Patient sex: M
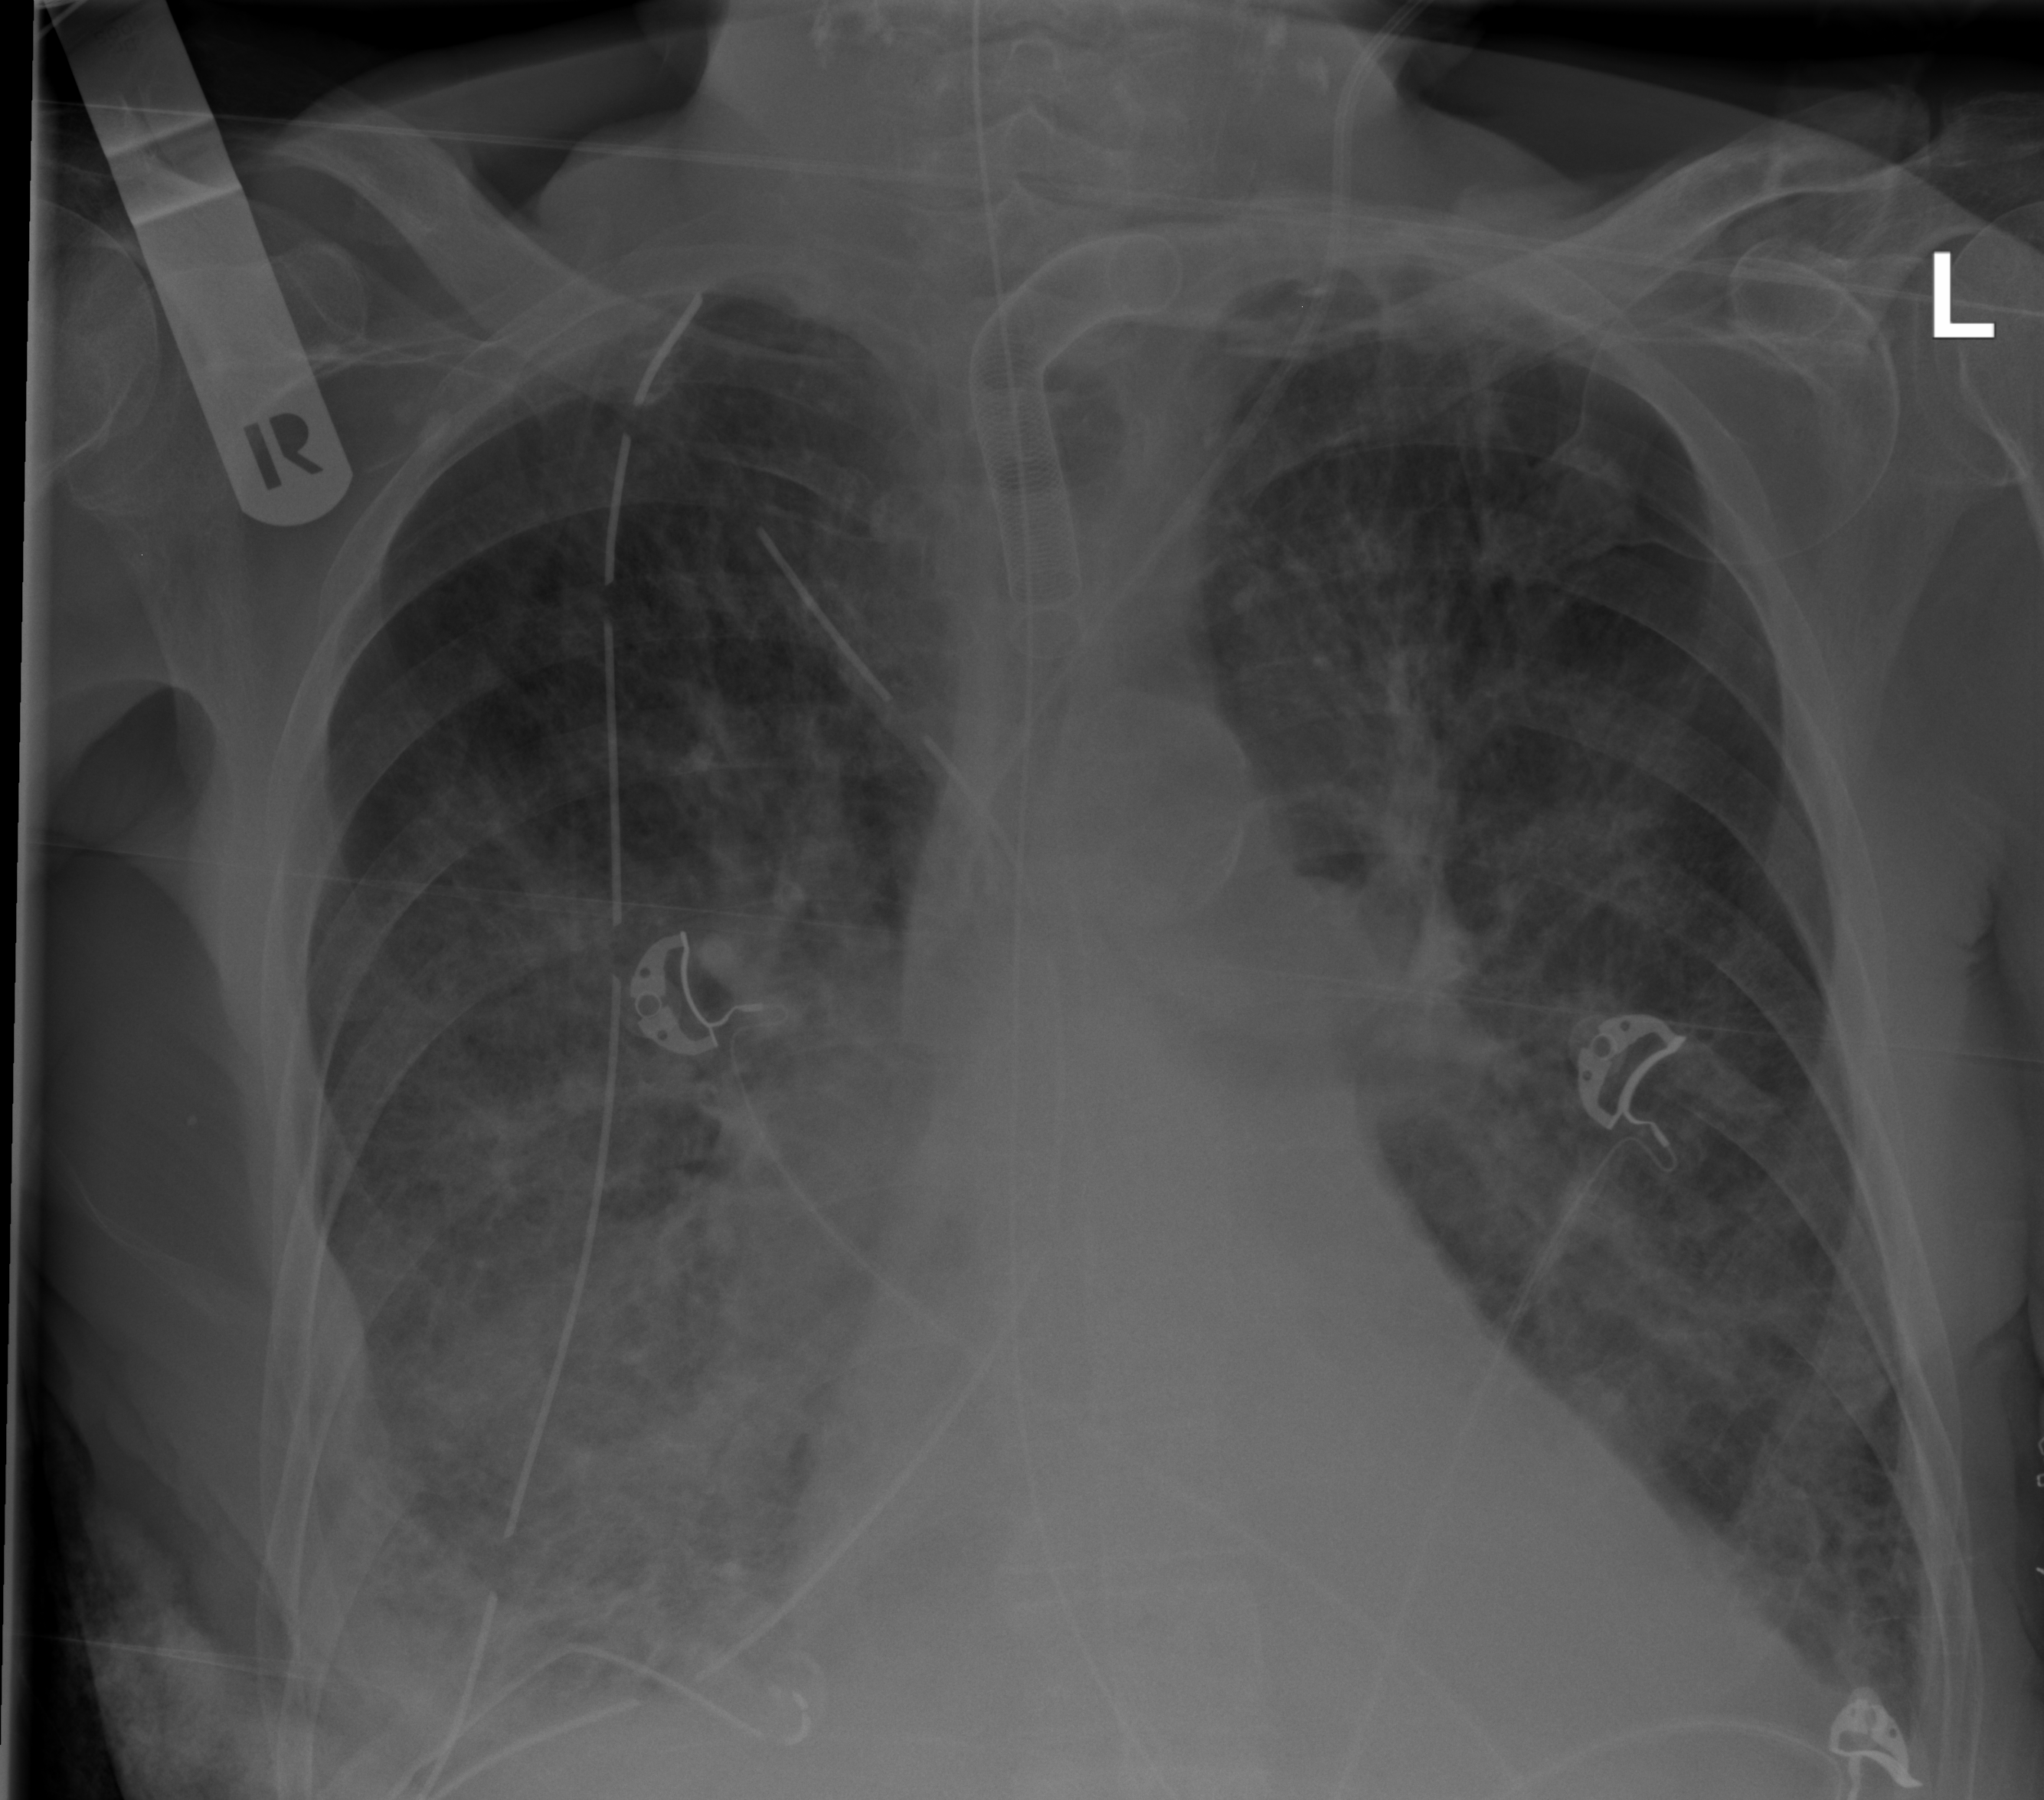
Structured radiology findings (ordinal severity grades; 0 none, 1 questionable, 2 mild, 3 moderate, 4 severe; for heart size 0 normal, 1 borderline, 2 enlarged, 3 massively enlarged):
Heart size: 2
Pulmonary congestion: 0
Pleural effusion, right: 2
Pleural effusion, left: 2
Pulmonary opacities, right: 3
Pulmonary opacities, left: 2
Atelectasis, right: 3
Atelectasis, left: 2